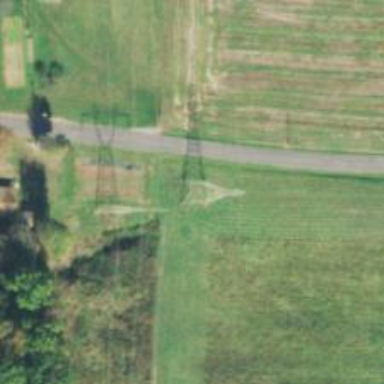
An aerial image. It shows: Lattice structure tower.